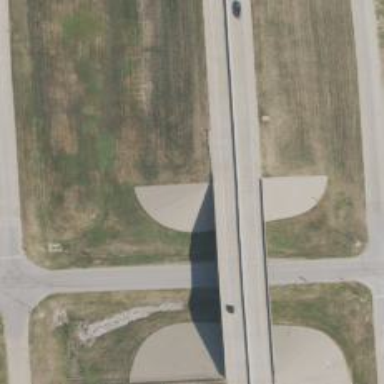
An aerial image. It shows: Motorway bridge with expressway features.